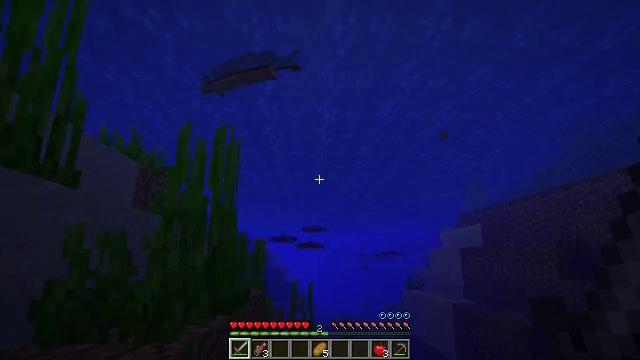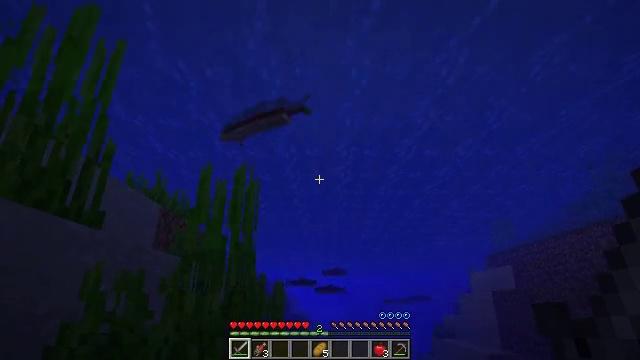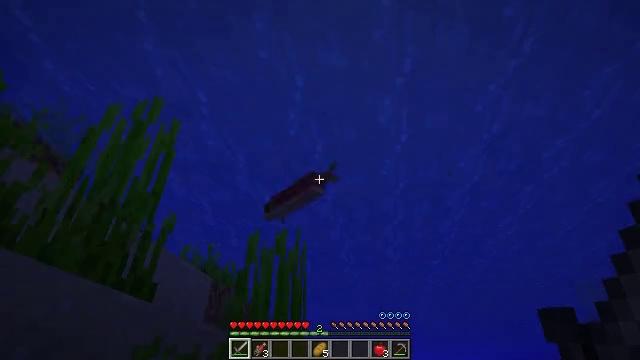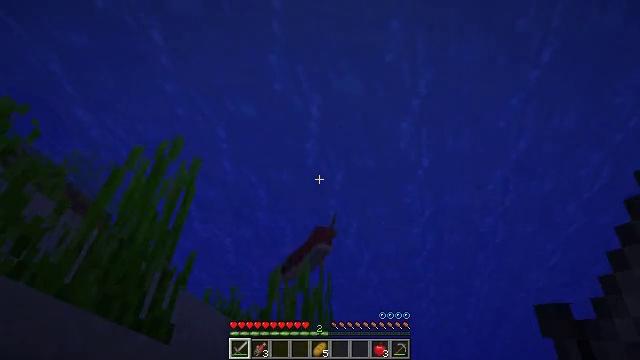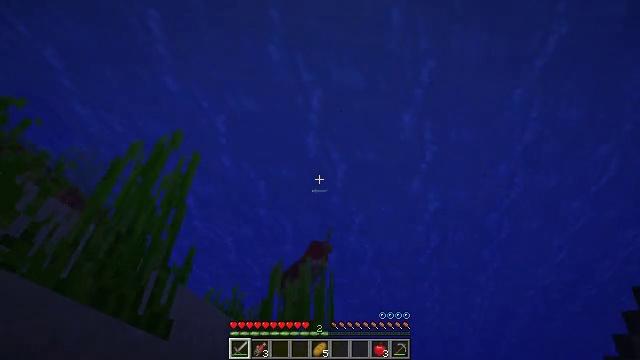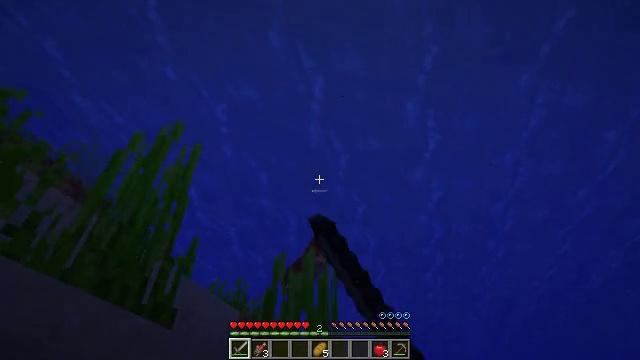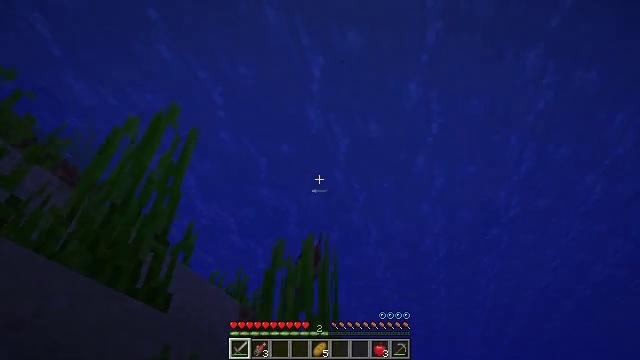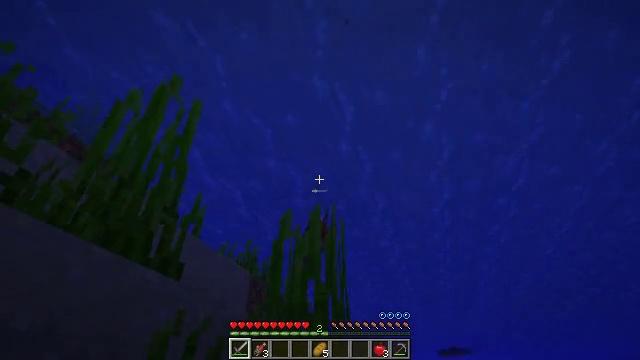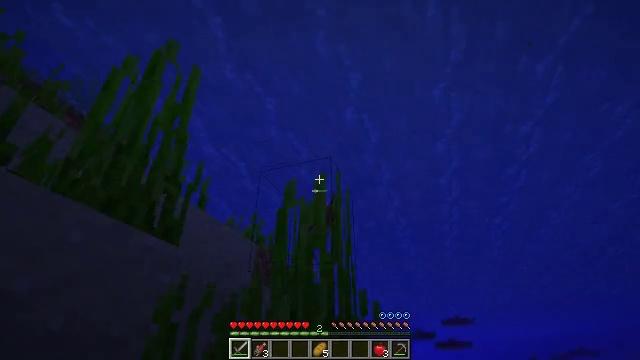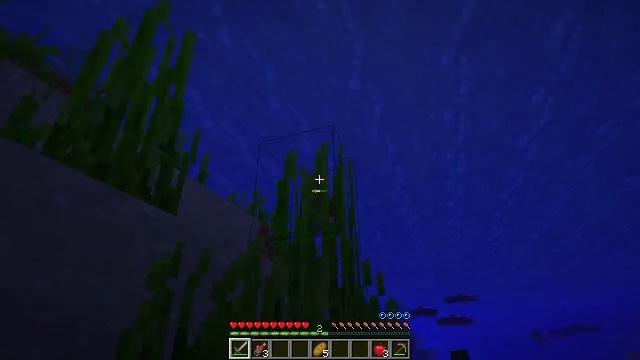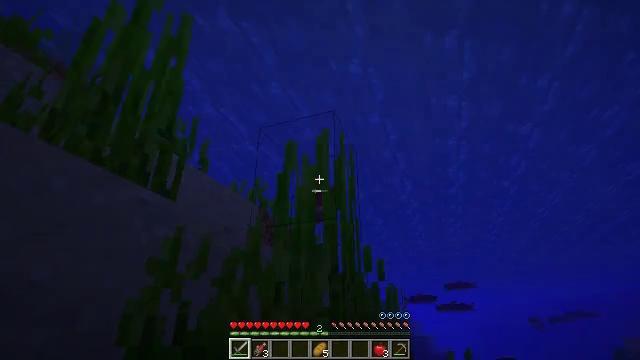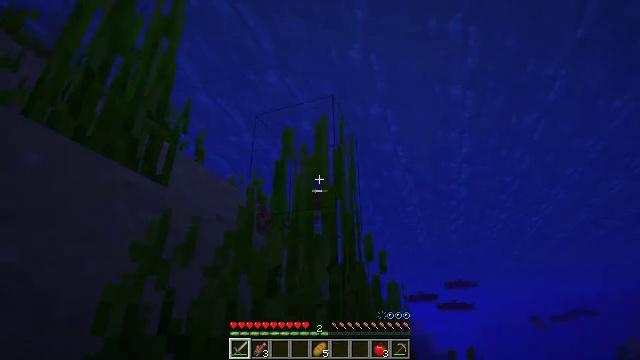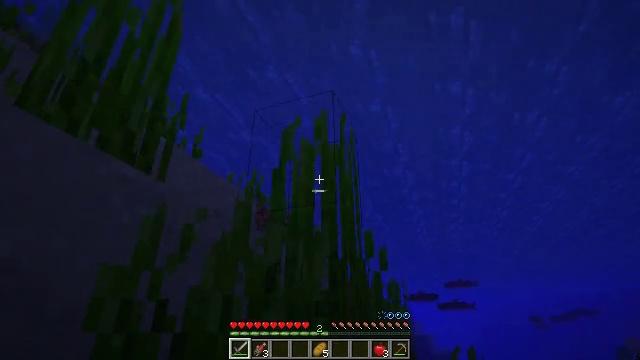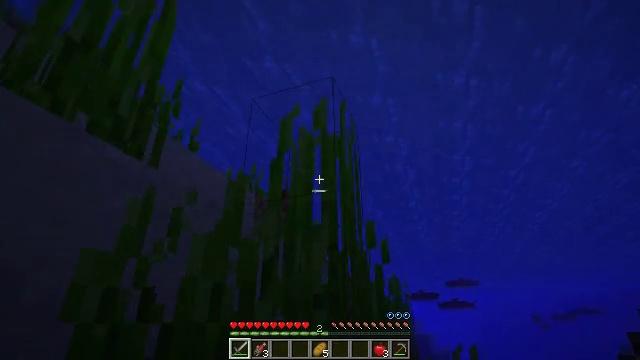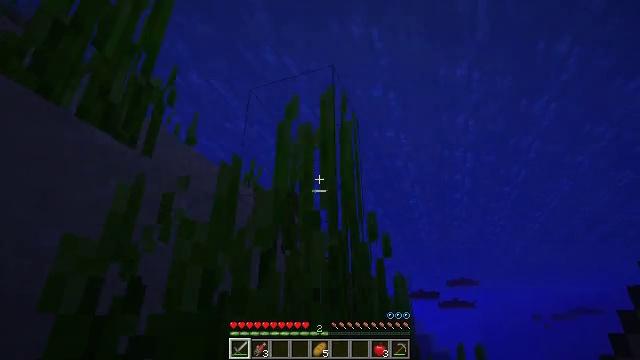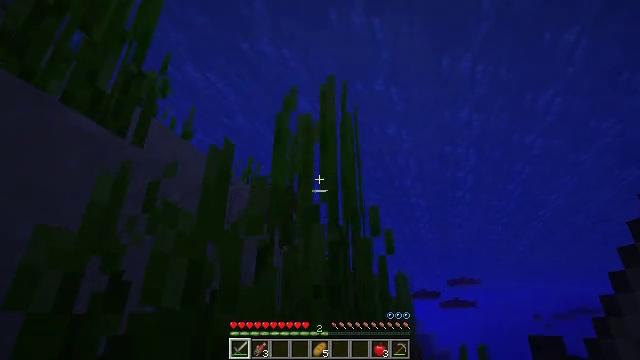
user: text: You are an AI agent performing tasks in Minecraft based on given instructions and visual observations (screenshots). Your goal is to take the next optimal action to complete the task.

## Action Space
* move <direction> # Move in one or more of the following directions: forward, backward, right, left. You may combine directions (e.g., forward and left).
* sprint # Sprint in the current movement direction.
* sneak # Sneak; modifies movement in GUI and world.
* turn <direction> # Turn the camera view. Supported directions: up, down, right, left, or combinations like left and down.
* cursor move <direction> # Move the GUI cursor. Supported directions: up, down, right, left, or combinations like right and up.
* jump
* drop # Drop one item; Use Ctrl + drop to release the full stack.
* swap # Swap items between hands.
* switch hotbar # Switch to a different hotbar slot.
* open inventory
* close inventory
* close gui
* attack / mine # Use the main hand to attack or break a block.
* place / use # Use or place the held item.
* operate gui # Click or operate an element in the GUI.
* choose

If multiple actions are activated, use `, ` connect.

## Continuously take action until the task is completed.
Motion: motion action
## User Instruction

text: Fish and kill the salmon.
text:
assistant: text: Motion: move forward, turn left and up
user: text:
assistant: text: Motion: move forward, turn left and up
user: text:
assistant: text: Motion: move forward, turn left and up
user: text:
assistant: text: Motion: move forward, attack / mine
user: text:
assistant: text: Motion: move forward, turn down, attack / mine
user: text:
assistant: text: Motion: move forward, attack / mine
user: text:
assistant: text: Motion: move forward, turn left and down, attack / mine
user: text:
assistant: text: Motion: move forward, turn left and down
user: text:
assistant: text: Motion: move forward, turn down
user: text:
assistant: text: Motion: move forward, turn down
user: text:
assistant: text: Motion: move forward
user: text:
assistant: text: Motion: move forward
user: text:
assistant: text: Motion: move forward
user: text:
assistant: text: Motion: move forward
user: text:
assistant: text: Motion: move forward, jump
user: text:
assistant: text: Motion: move forward, jump
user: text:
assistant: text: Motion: move forward, jump
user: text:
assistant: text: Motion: move forward, turn down, jump
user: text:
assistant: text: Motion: move forward, turn down, jump
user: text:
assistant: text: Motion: move forward, turn down, jump
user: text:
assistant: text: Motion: move forward, turn down, jump
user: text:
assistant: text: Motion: move forward, turn down, jump
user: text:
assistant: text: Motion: move forward, turn down, jump
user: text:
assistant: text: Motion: move forward, turn down, jump
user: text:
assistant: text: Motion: move forward, turn left and down, jump
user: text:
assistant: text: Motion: move forward, turn left and down, jump
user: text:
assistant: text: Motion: move forward, turn down, jump
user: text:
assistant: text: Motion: move forward, turn down, jump
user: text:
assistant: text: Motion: move forward, turn down, jump
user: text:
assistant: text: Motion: move forward, turn left and down, jump